The trace is the raw vibration amplitude of a rotating bearing as a function of time. Determine the bearing's health state. Answer with exactly one of: normal, inner_race, outer_race, ball.
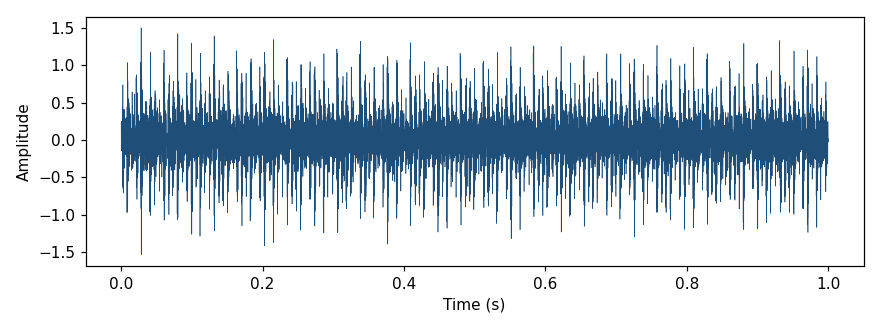
Answer: inner_race